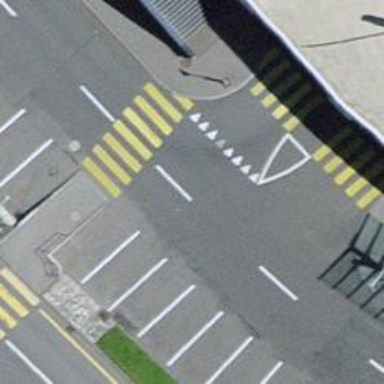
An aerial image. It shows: Marked asphalt footway with zebra crossing.